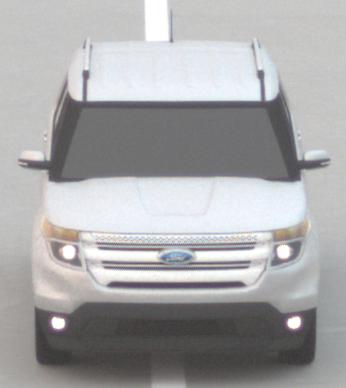
Make: Ford
Model: Explorer
Detailed model: Gen. 5
Model produced from: 2010
Model produced until: 2019
Doors: 5
Color: white
Road condition: dry road
Daytime: sunrise or sunset
Contrast: low contrast